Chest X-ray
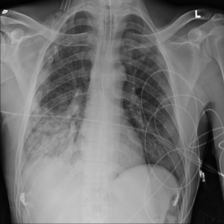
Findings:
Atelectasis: negative
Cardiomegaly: negative
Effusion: negative
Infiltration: positive
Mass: negative
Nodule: negative
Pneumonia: negative
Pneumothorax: negative
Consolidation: negative
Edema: negative
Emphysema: negative
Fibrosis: negative
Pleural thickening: negative
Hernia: negative